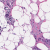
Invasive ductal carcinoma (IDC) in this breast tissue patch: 1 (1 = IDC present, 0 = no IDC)